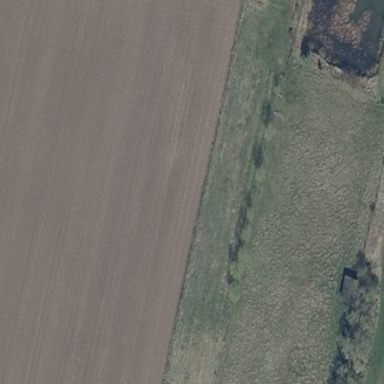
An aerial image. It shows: Beautiful meadow.